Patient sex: M
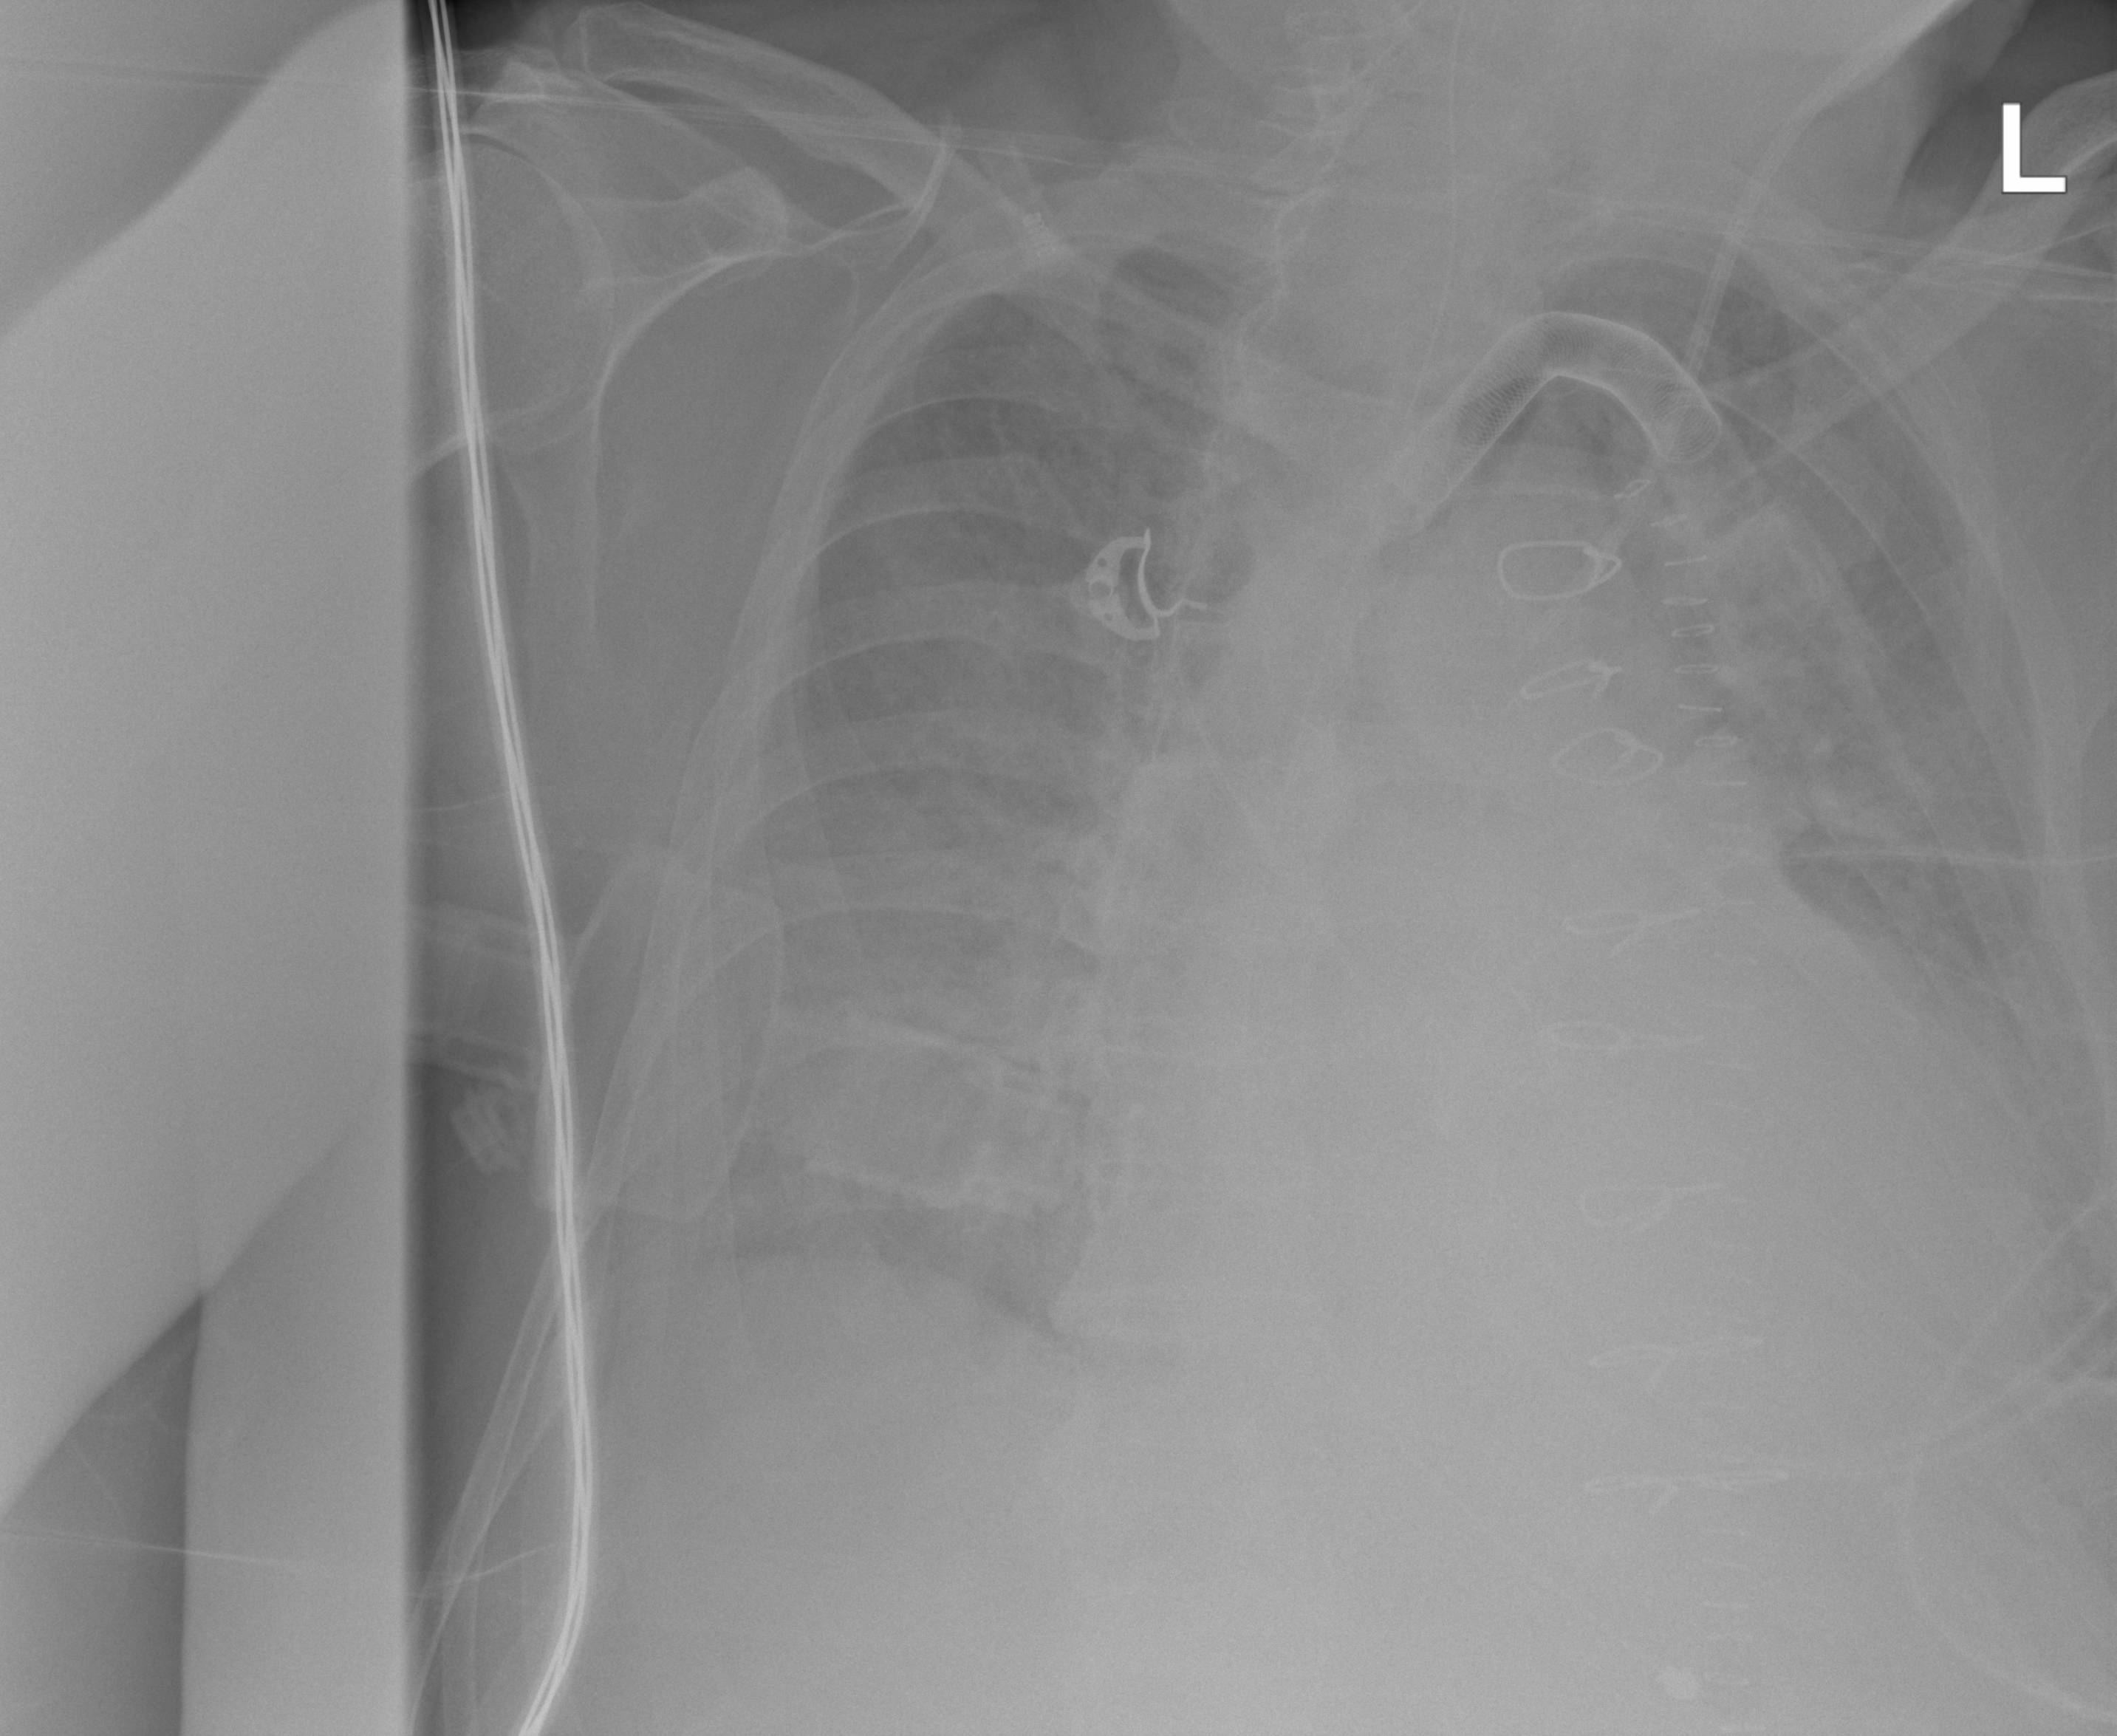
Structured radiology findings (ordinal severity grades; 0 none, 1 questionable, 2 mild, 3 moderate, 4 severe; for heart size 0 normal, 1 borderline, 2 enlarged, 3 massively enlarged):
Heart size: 2
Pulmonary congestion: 2
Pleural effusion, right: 2
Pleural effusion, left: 2
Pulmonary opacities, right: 2
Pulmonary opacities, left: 1
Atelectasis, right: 2
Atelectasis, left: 2